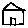
Label: house